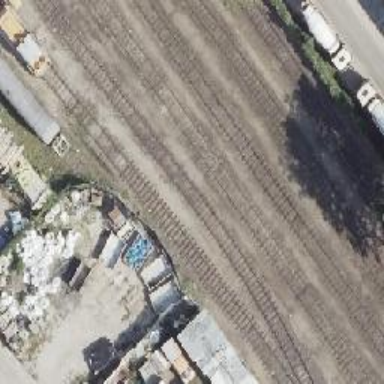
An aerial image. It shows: Railway yard in service.